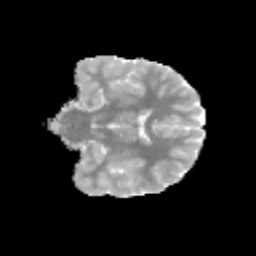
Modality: MD
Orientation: coronal
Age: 11
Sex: male
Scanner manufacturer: siemens
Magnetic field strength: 3 T
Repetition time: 3.8 s
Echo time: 0.07 s